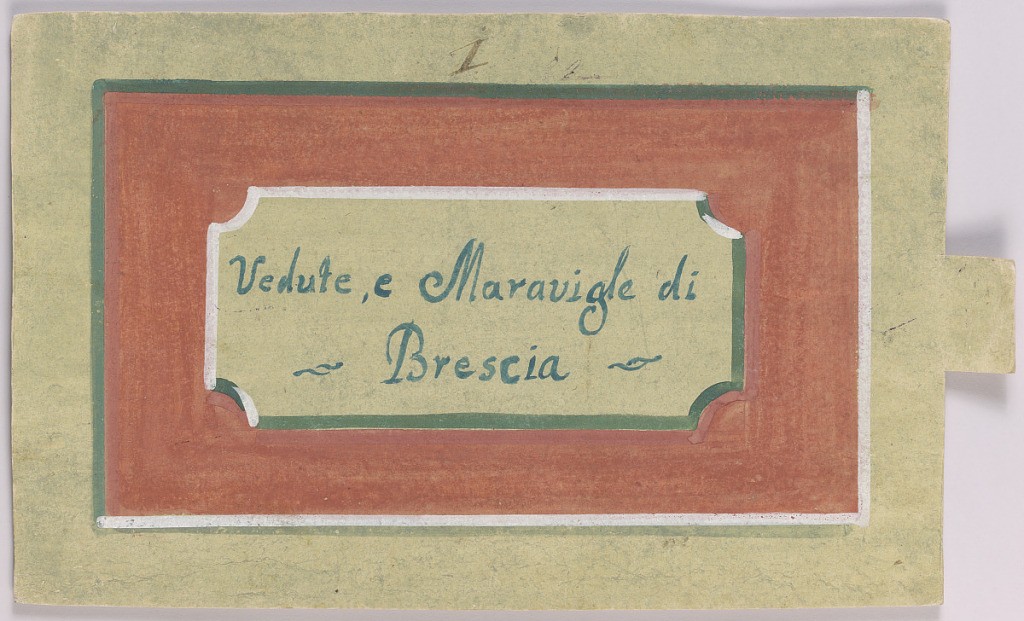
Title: Peep-Show Print
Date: mid-18th century
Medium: Engraving and brush and wash on paper
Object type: Print
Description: Peep-show print